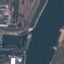
Land use / land cover: River